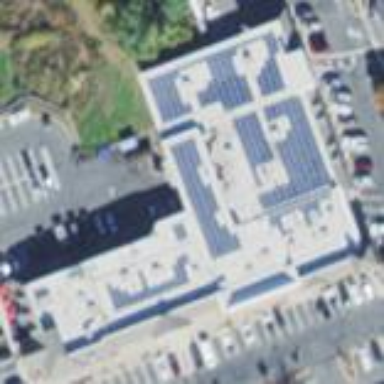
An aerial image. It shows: Retail building.